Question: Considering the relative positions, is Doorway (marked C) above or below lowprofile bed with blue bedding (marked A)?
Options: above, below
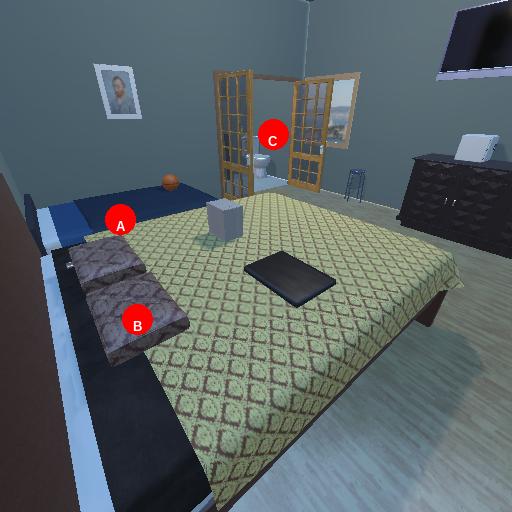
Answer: above